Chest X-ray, AP view. Patient: 41 years old, sex M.
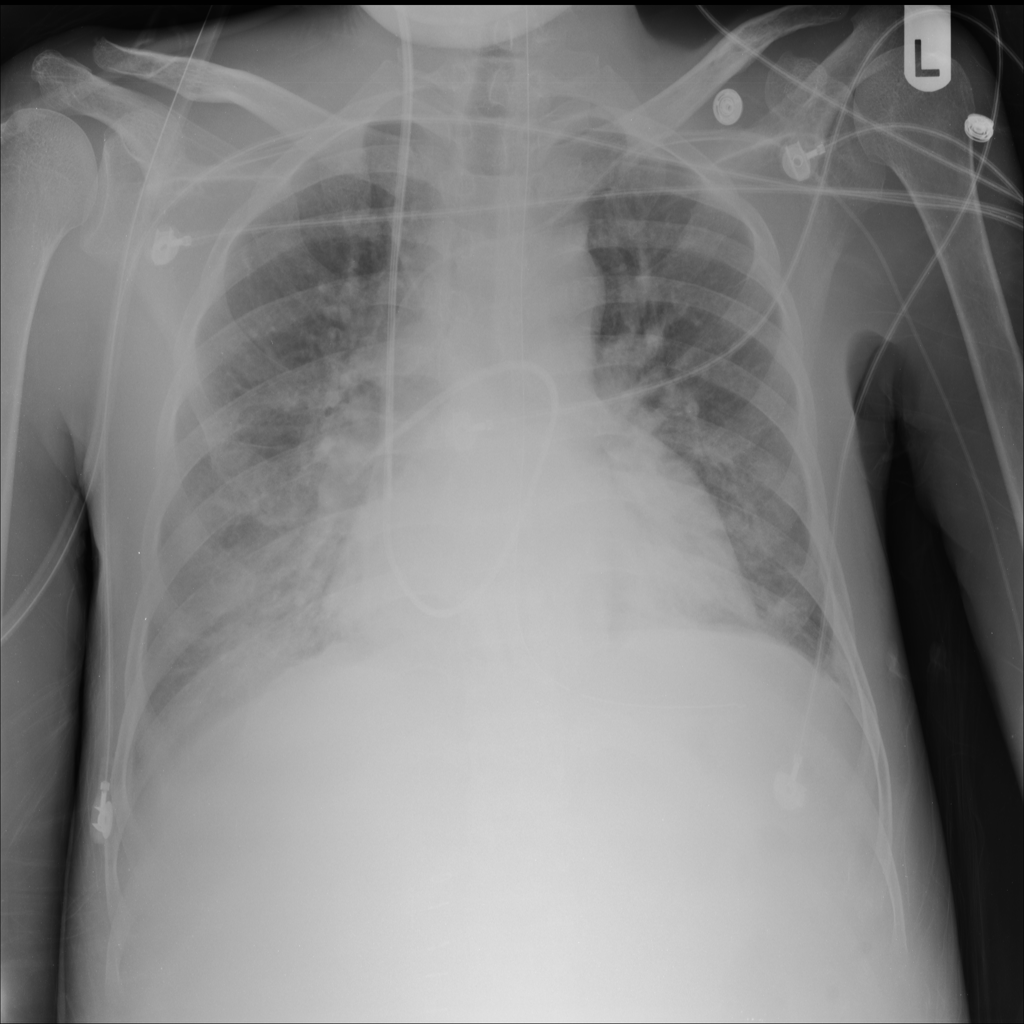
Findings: Infiltration